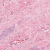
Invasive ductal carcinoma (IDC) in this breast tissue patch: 0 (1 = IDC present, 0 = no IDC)